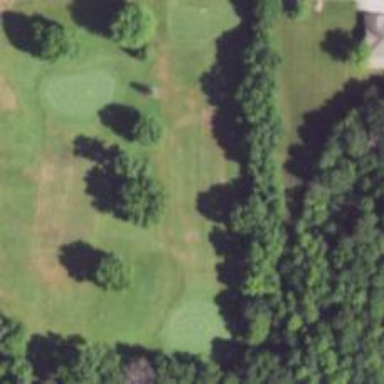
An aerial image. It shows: Golf hole.